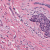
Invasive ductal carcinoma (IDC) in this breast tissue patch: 0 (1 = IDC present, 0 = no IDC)